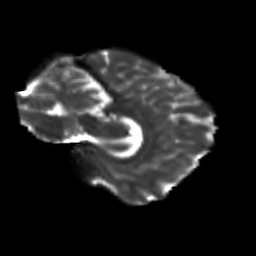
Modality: T2w
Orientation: sagittal
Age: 26
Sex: female
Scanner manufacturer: siemens
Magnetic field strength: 3 T
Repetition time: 3.5 s
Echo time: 0.113 s